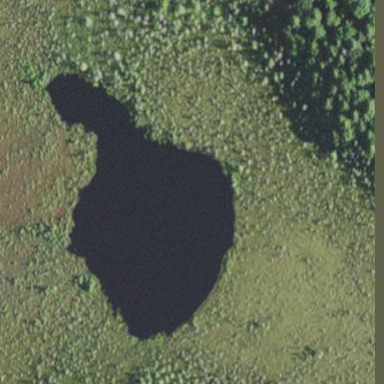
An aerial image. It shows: Pond surrounded by natural water.